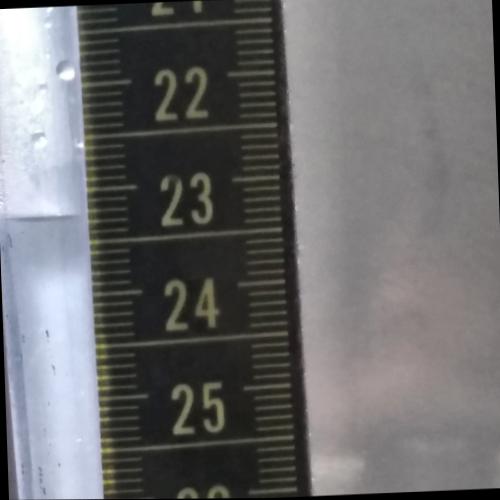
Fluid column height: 23.2 cm